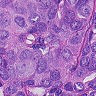
Metastatic tissue present: yes